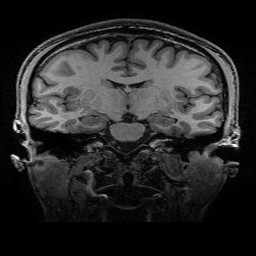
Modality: T1w
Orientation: sagittal
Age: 21
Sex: male
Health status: healthy
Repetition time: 2.53 s
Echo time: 0.0034 s